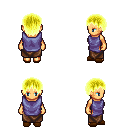
a pixel art fantasy rpg character, female body template, human, tanned skin, chain tabard jacket, robe skirt, gold plain hairstyle, brown slippers, four views (front, back, left, right), 2x2 character sprite sheet, small pixel art, hard edges, no anti-aliasing